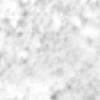
Label: no_change